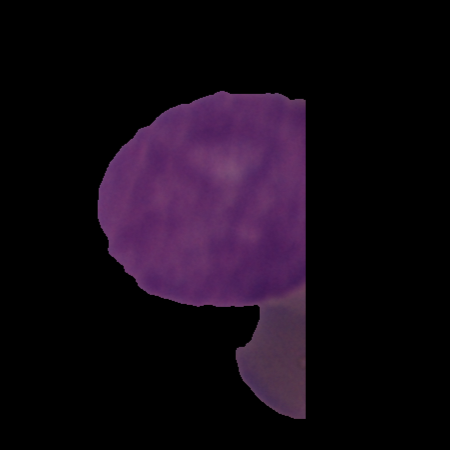
Label: cancer